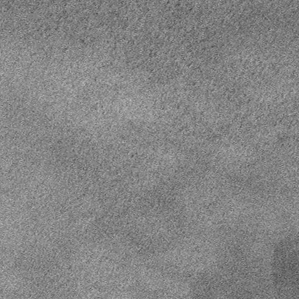
Label: frost